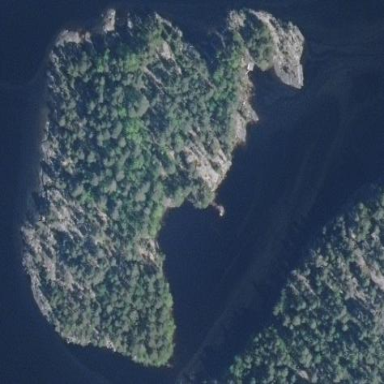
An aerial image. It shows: Islet.